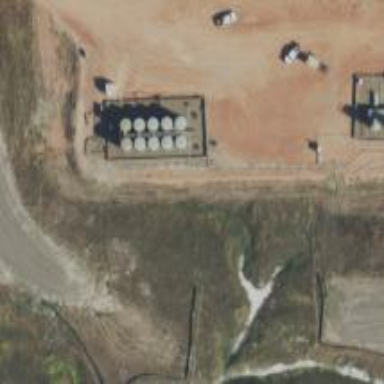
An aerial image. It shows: Storage tank with man-made structure.